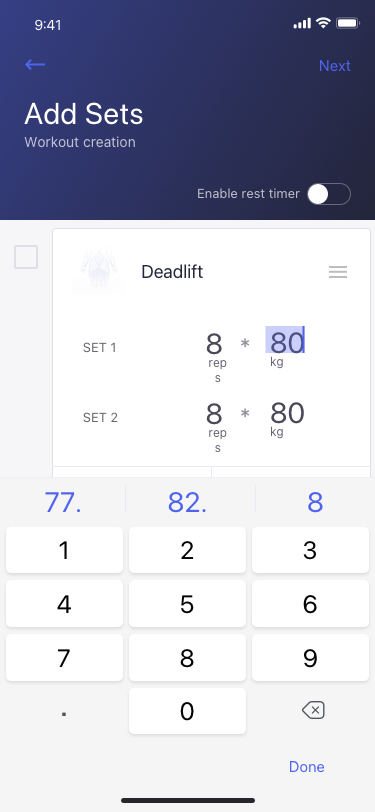
Text in this UI design:
77.5
82.5
85
Enable rest timer
Workout creation